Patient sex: M
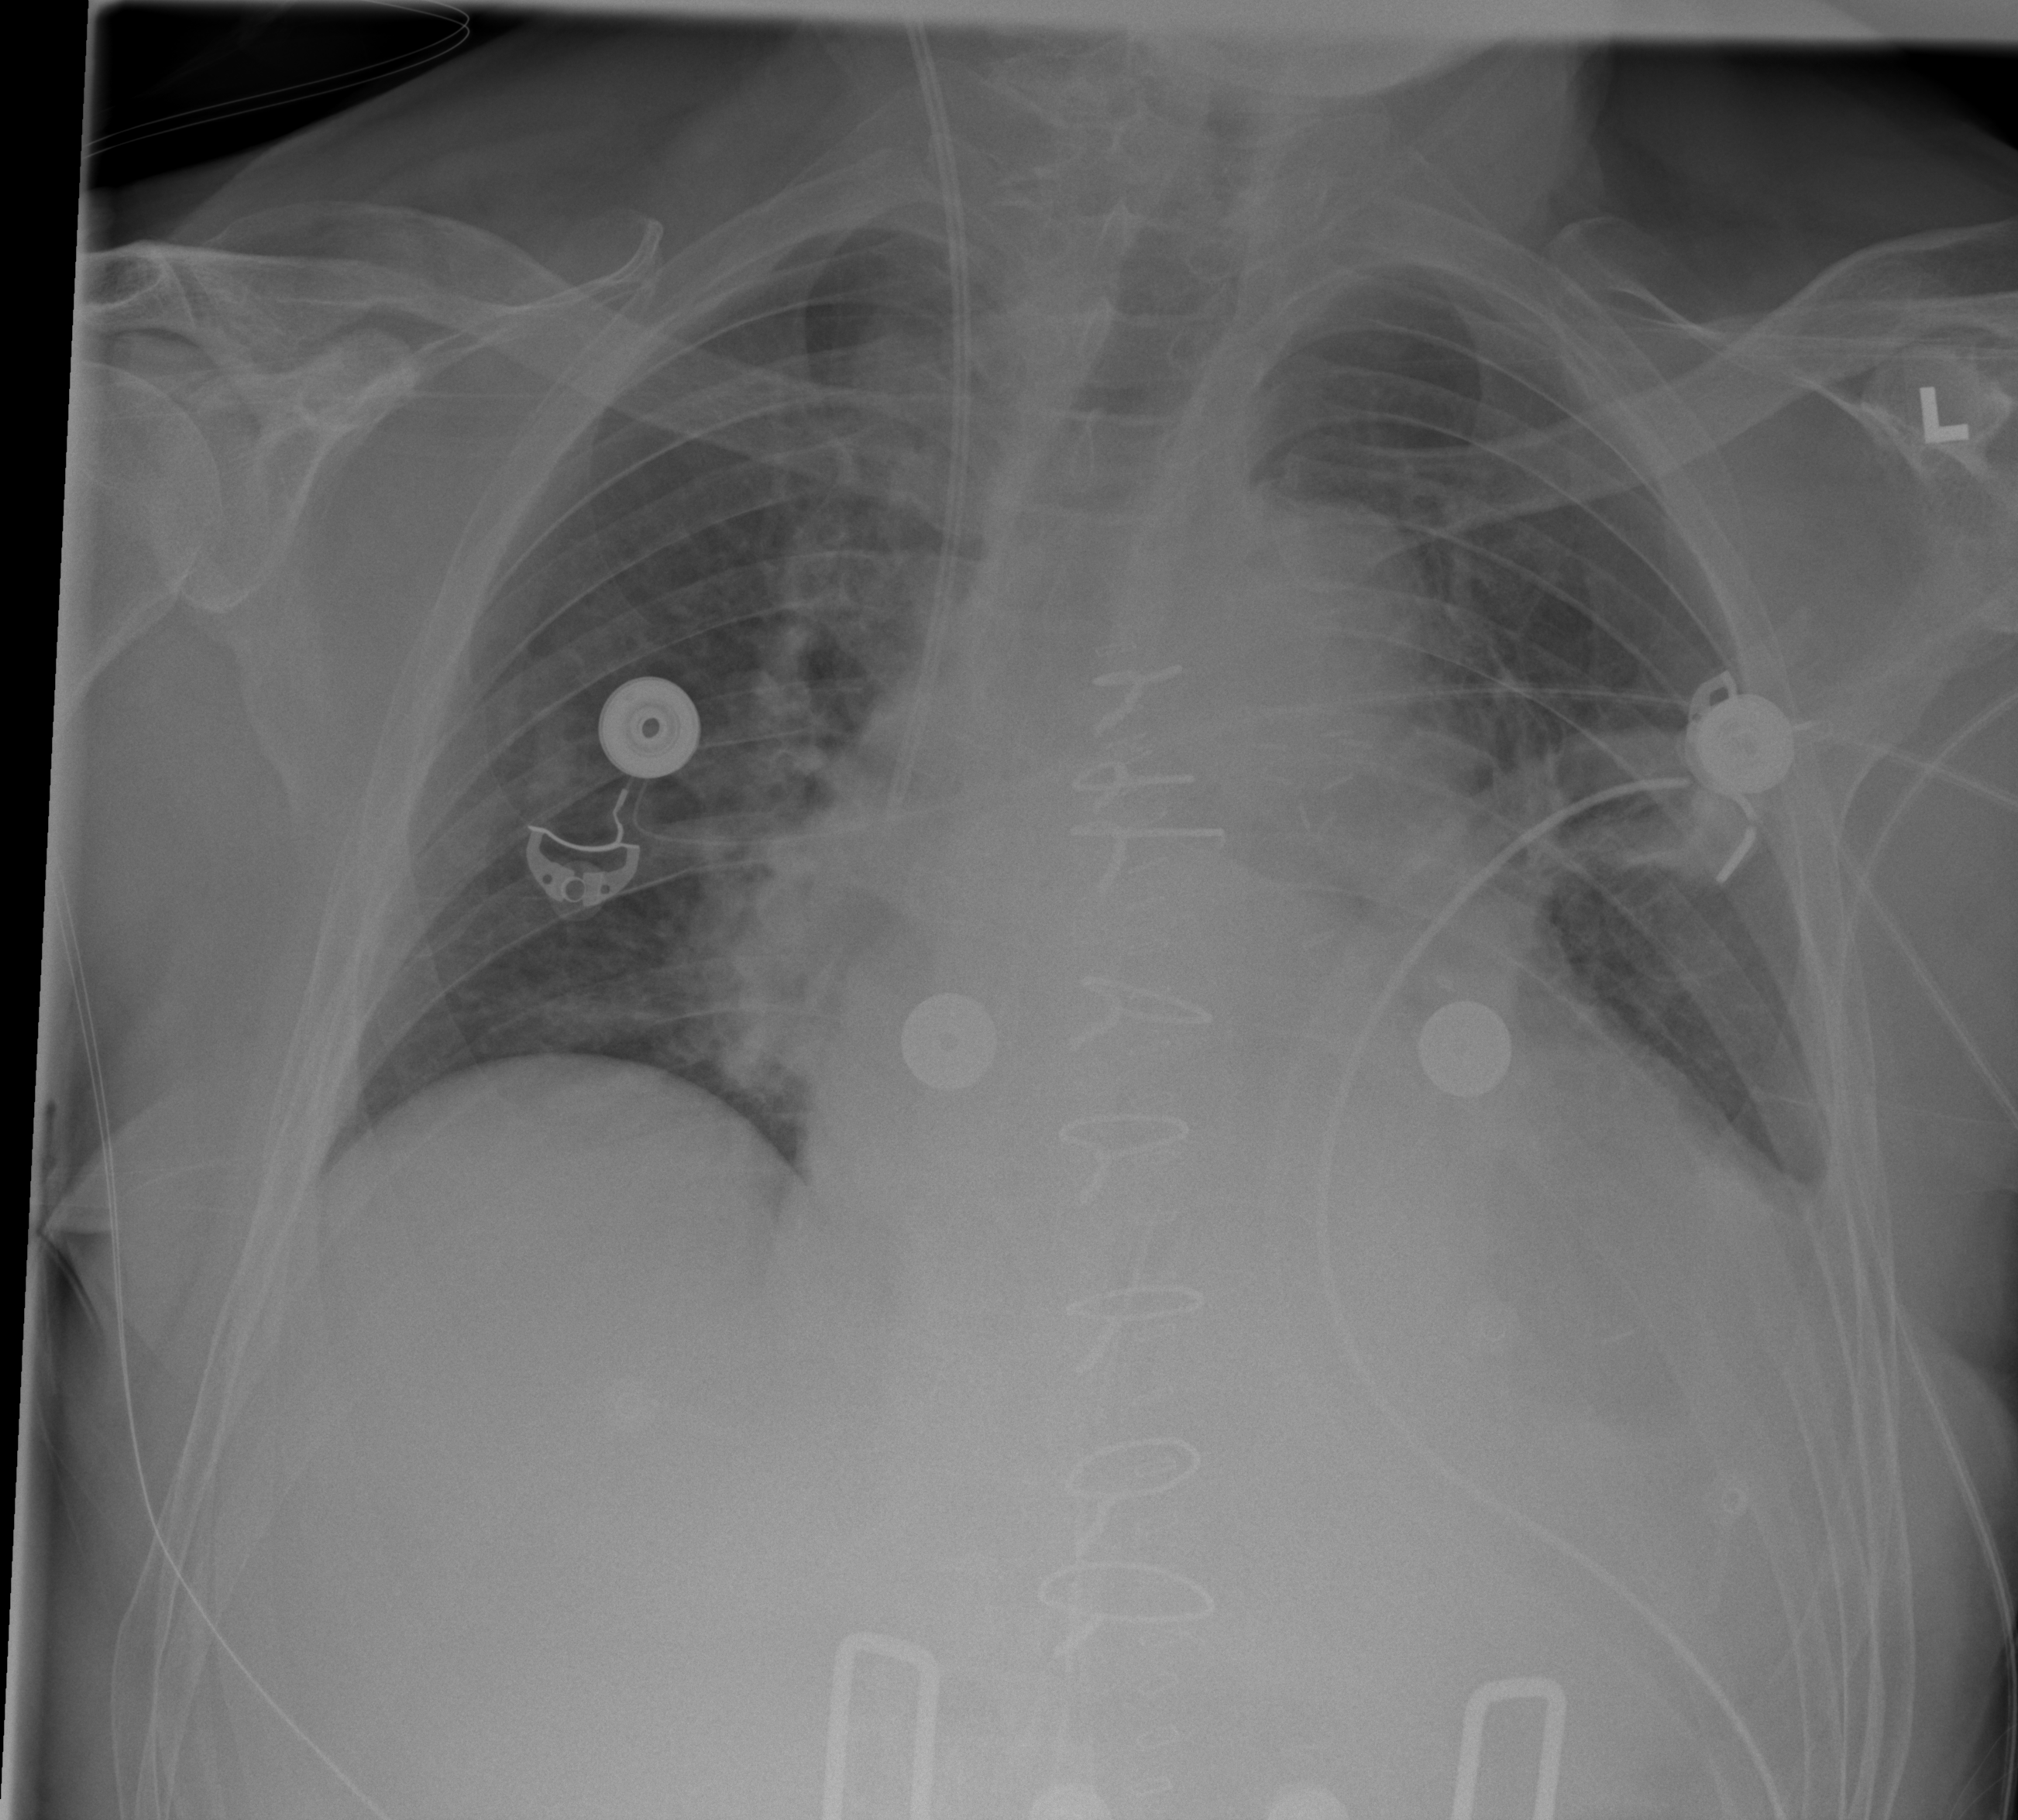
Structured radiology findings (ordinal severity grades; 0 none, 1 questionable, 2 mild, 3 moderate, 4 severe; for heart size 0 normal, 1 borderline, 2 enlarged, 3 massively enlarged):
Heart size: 2
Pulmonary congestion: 1
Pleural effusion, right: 0
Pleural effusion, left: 1
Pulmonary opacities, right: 2
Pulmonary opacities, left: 2
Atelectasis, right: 2
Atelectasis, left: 2